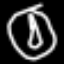
Label: donut